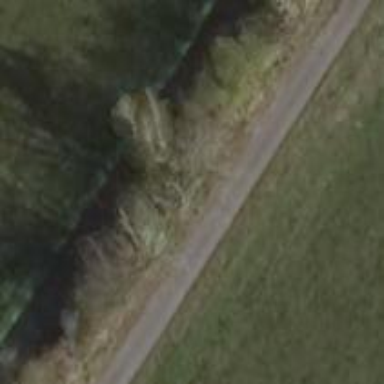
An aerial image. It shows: Row of deciduous broadleaved trees.